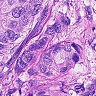
Metastatic tissue present: yes